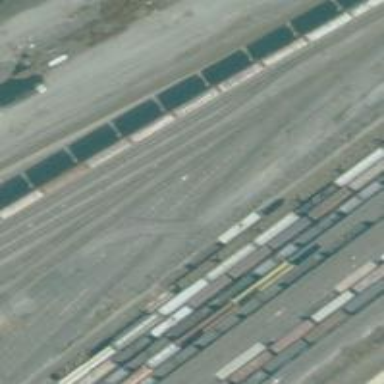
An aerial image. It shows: Railway yard.